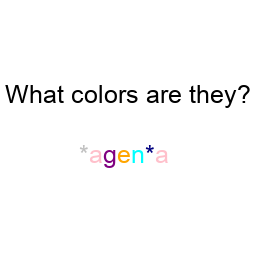
Color: silver, pink, purple, orange, cyan, navy, pink
Color name shown: magenta
Background color: white
Question text color: black